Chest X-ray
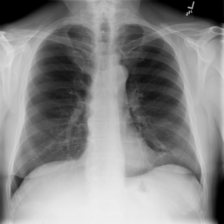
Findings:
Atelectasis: negative
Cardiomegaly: negative
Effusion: negative
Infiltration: negative
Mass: negative
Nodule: negative
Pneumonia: negative
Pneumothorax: negative
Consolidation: negative
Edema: negative
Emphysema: negative
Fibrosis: negative
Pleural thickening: negative
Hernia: negative